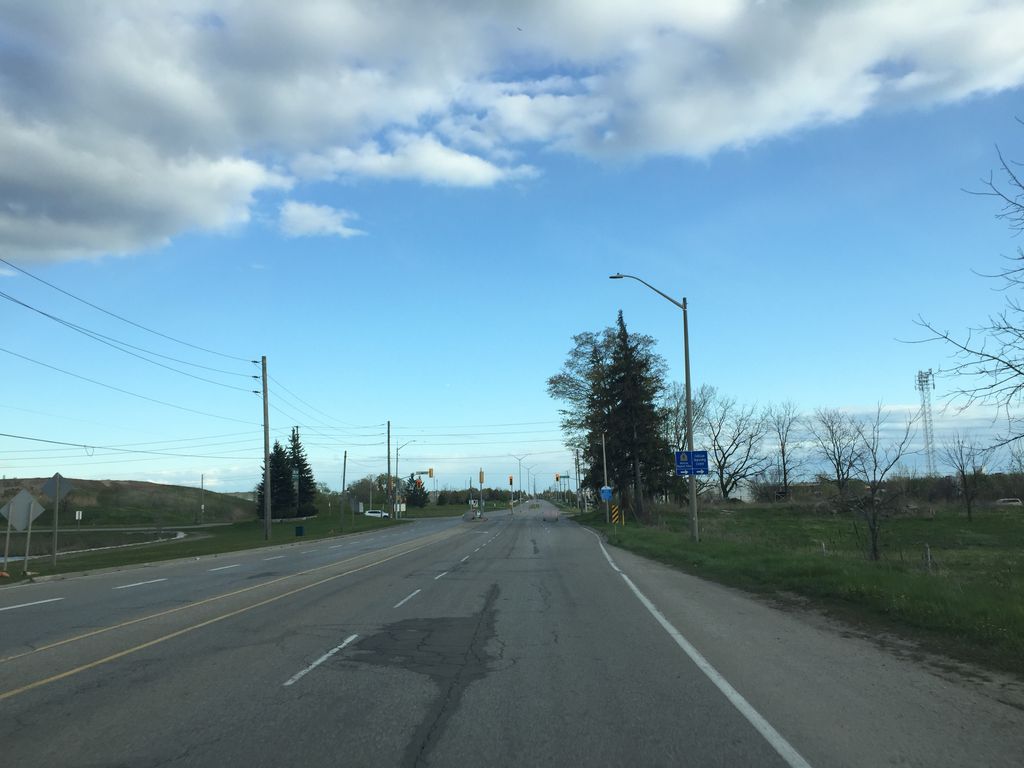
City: kitchener-waterloo